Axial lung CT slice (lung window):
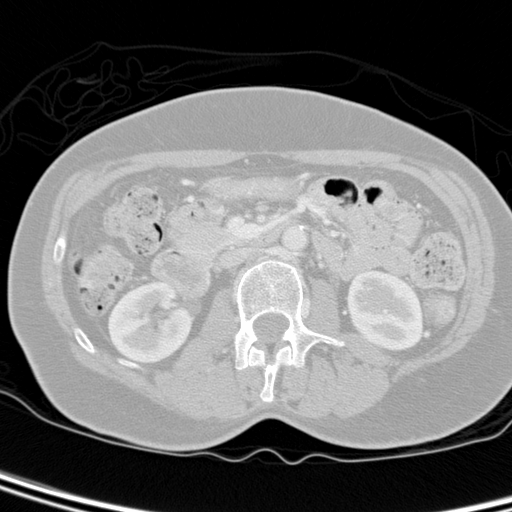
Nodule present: no